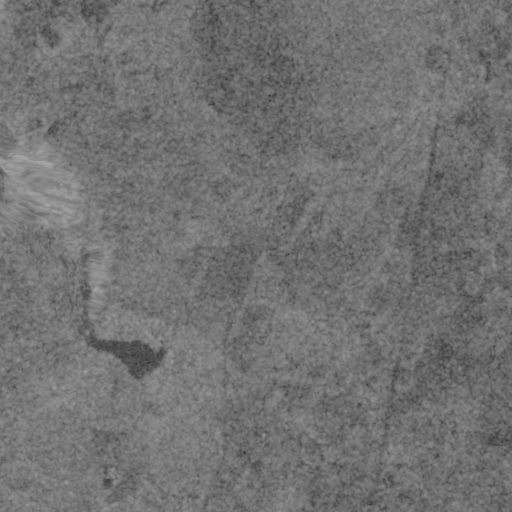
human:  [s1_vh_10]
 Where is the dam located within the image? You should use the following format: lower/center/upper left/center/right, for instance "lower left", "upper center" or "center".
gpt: The dam is located in the lower left of the image.
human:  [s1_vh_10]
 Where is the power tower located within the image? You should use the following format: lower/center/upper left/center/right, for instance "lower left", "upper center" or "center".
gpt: The power tower is located in the right of the image.
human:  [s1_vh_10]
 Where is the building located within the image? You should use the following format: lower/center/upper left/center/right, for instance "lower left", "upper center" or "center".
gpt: There is no building in the image.

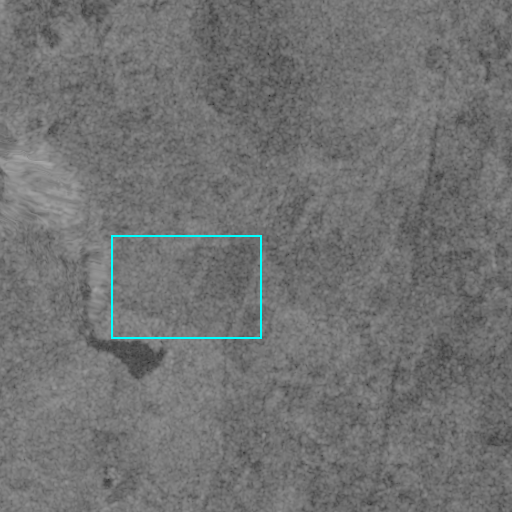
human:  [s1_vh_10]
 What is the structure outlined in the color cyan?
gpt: The structure outlined in cyan is a crop field.
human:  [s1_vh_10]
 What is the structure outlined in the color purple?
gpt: There is no purple outline.